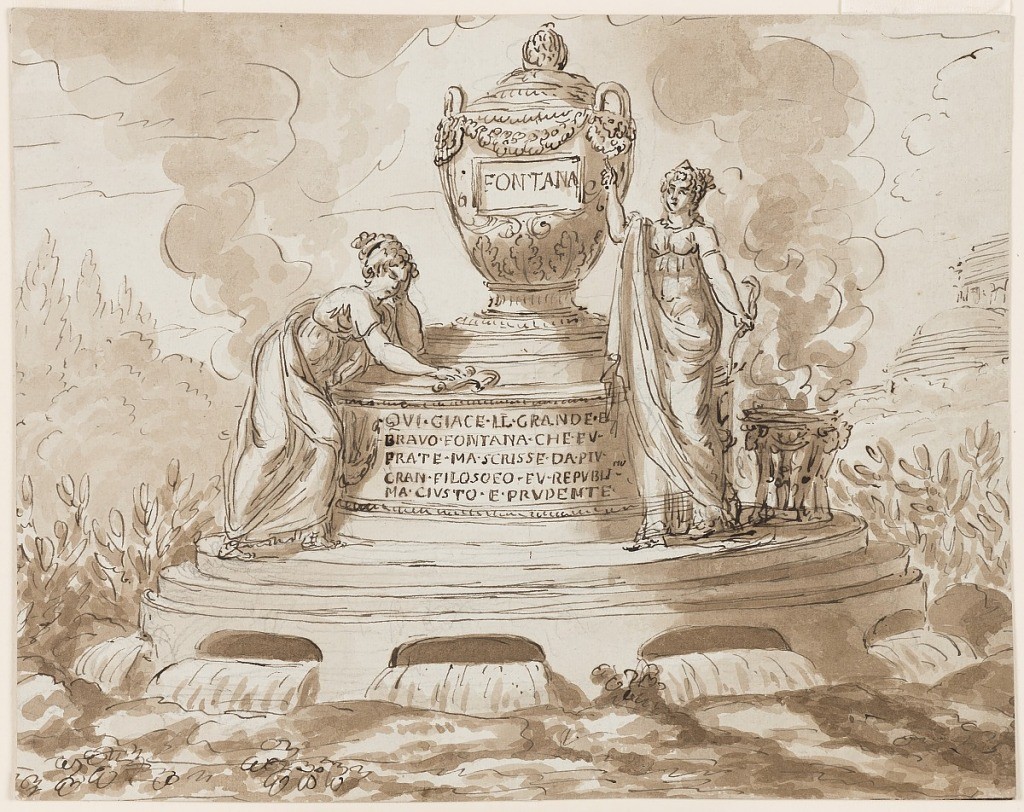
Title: Sepulchral Monument for Felice Fontana, Professor of Philosophy, Padua
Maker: Giuseppe Barberi, Italian, 1746–1809
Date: after 1795
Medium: Pen and brown ink, brush and brown wash, graphite on blue-white laid paper
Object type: Drawing
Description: In a landscape with a view of a distant building at left, a monument to Fontana stands. It consists of a cinerary urn inscribed with "FONTANA" upon an ovoid pedestal inscribed with "QUI.GIACE.IL.GRANDE.E/ BRAVO.FONTANA.CHE.FU/ FRATE.MA.SCRISSE.DA.PRIV/ GRAN.FILOSOFO.FU.REPUBLI(ca) no/ MA.GIUSTO.E.PRUDENTE". The pedestal stands upon two steps and a base from which water pours. A woman with a roll of paper leans upon the pedestal on the left, while another one points her forefinger at the urn and holds in her left hand a snake(?). Behind the woman, an incense bowl stands upon four chincaerae legs.